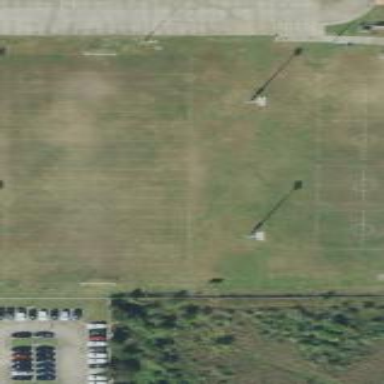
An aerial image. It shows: Multi-sport pitch for leisure and various sports activities.